【题型】选择题　【知识点】函数　【难度】easy
设函数 $f(x) = 3^{x(x-a)}$ 在区间 $\left(0, \frac{3}{2}\right)$ 上单调递减，则实数 $a$ 的取值范围是（ ）

\noindent A. $(-\infty, -1)$ \hspace{1cm} B. $(-3, 0)$ \hspace{1cm} C. $(0, 1]$ \hspace{1cm} D. $[3, +\infty)$

【解答】

\noindent \textbf{【答案】} D

\vspace{0.2cm}
\noindent \textbf{【分析】} 将问题转化为恒成立问题，分离参数求最值即可.

\vspace{0.2cm}
\noindent \textbf{【详解】} 函数$f(x)$由$t=x(x-a)$和$y=3^t$复合而成，
因为$f(x)$在区间$\left(0,\dfrac{3}{2}\right)$上单调递减，而$y=3^t$单调递增，
所以$t=x(x-a)=x^2-ax$在区间$\left(0,\dfrac{3}{2}\right)$上单调递减，
因为$t=x^2-ax=\left(x-\dfrac{a}{2}\right)^2-\dfrac{a^2}{4}$，如图，

\vspace{0.2cm}
\noindent 所以$\dfrac{a}{2}\ge\dfrac{3}{2}$，
解得$a\ge3$，即实数$a$的取值范围是$[3,+\infty)$.

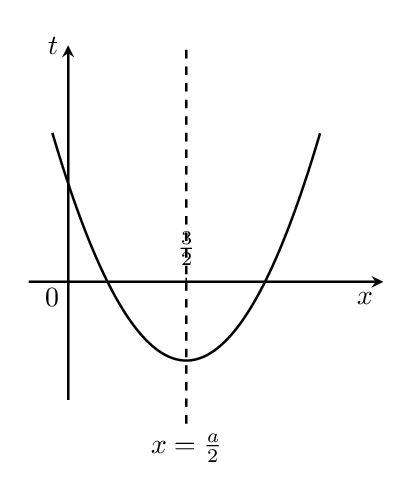